Field crop: tomato
Growth stage: 2
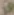
Species: solanum